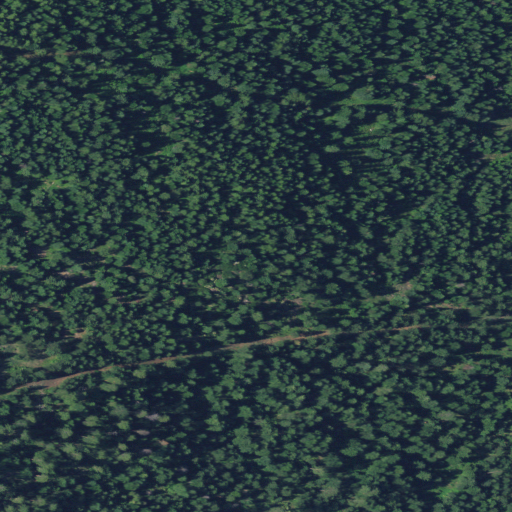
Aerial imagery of mountain in Oregon named Grey Mountain containing only evergreen forest